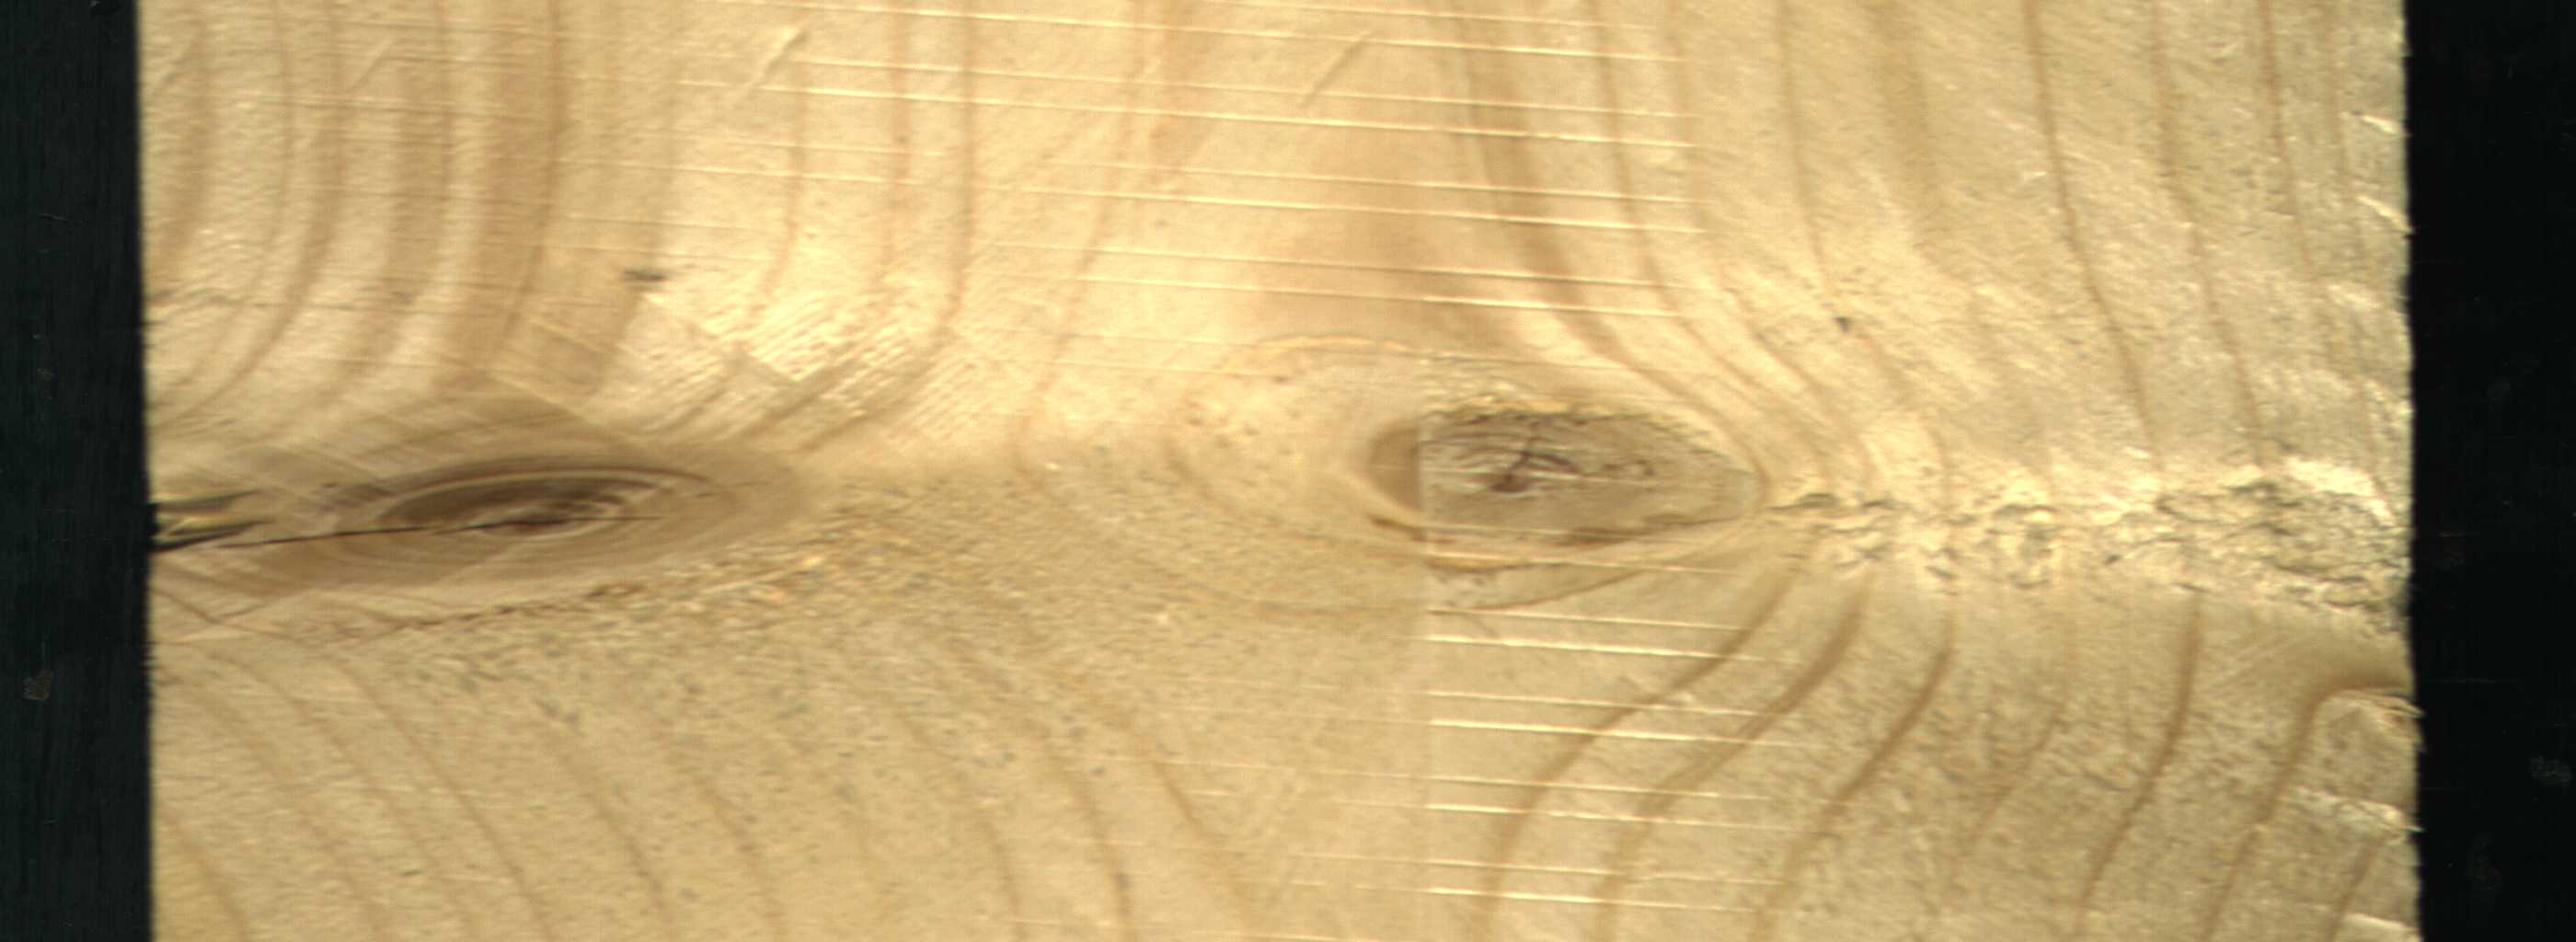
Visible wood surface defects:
knot_with_crack
Live_Knot